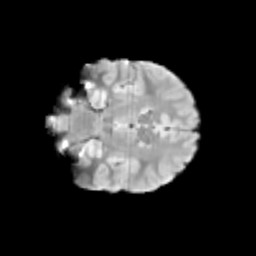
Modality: T2w
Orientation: coronal
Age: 9
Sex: male
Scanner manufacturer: siemens
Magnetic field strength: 3 T
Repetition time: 3.8 s
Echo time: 0.07 s